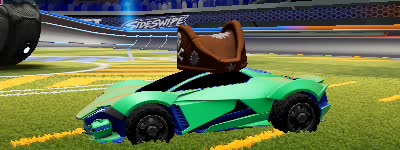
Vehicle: werewolf